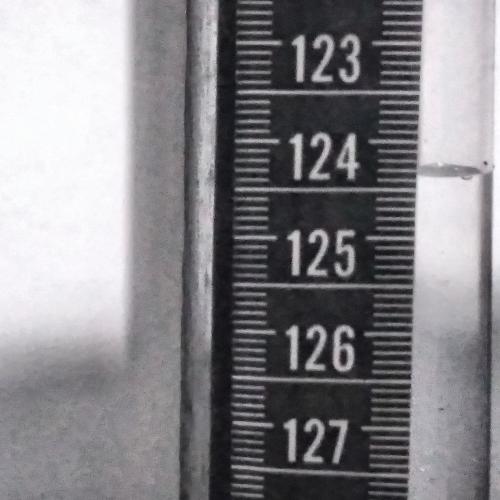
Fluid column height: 124.4 cm